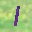
Label: 1